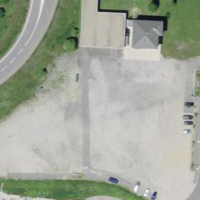
EUNIS habitat code: 50
Species observed at this site:
Corvus corone
Motacilla cinerea
Turdus philomelos
Oenanthe oenanthe
Parus major
Cinclus cinclus
Fringilla coelebs
Buteo buteo
Ptyonoprogne rupestris
Motacilla alba